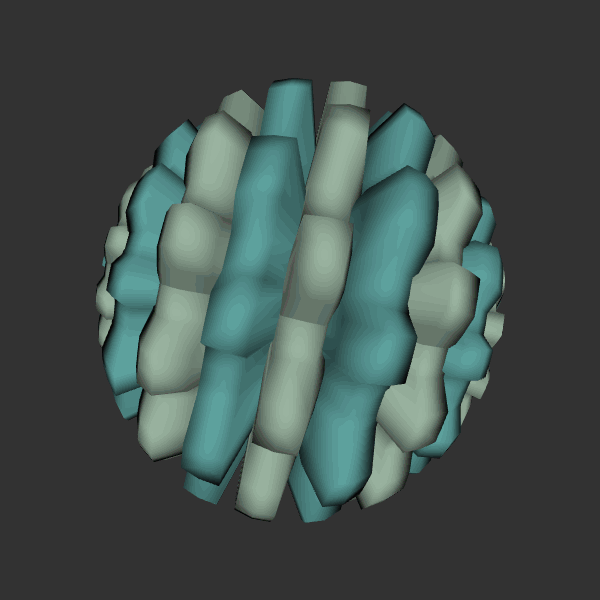
Background: dark